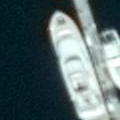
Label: Civil_yacht